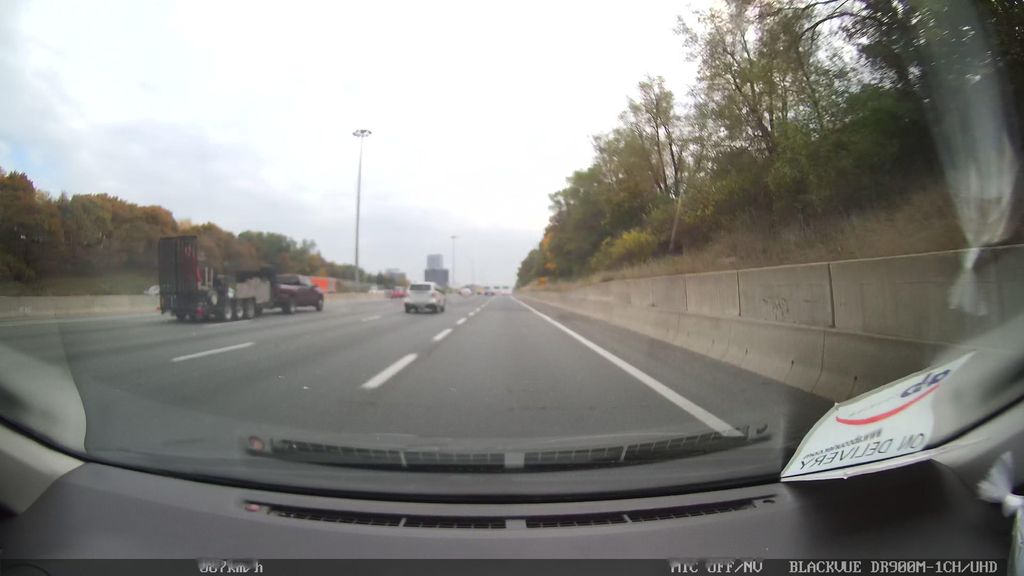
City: toronto